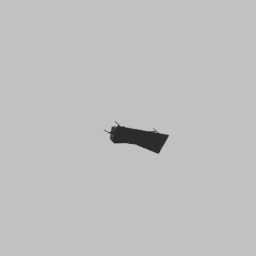
Label: furniture